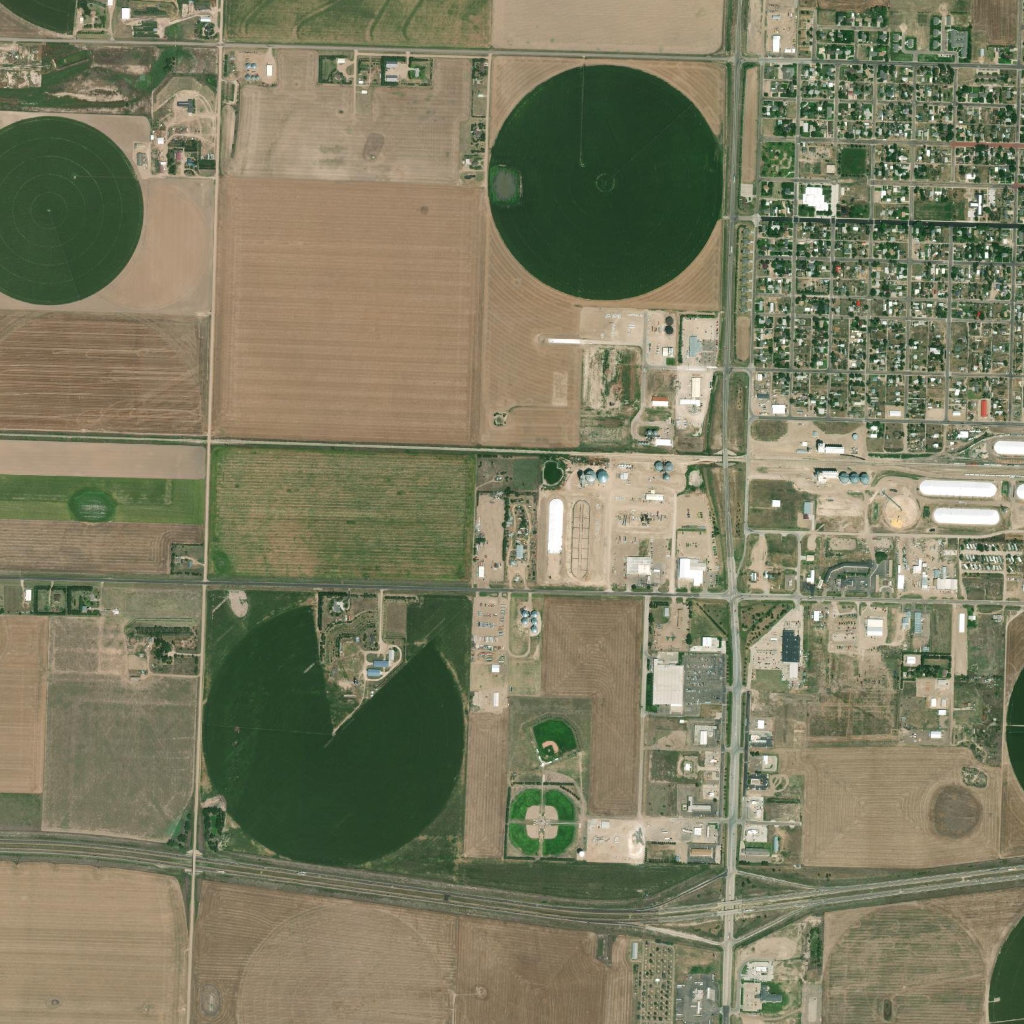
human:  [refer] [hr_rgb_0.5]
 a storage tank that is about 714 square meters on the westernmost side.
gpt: <box>[[56, 45, 58, 47, 0]]</box>

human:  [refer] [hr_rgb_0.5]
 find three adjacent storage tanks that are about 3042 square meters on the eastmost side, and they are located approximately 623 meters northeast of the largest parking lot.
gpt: <box>[[82, 46, 84, 47, 0]]</box>

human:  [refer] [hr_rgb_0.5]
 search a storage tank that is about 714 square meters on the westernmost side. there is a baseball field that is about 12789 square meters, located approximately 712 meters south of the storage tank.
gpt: <box>[[56, 46, 58, 47, 0]]</box>